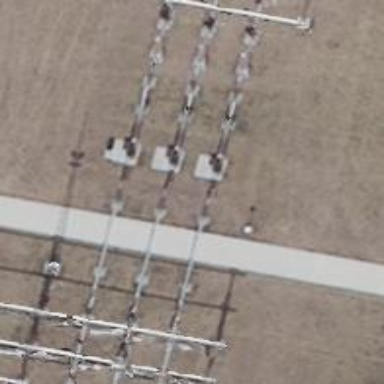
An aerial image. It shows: Power line with three cables in bay configuration.